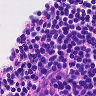
Metastatic tissue present: no